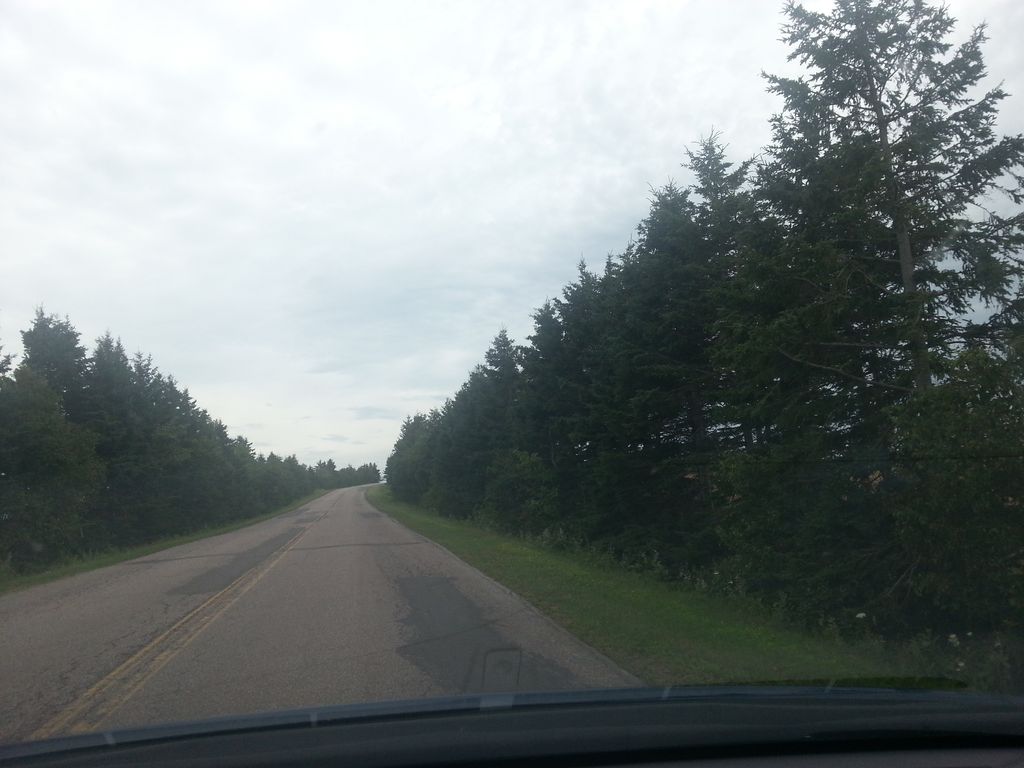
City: charlottetown